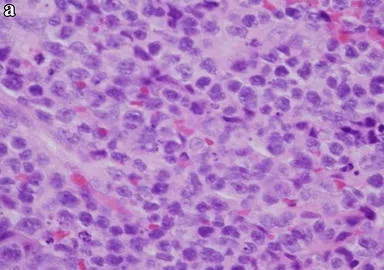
A; Microscopic examination revealed neoplastic infiltrates composed of medium to large cells with round nuclei (HE, original magnification x400).
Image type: pathology (h&e)